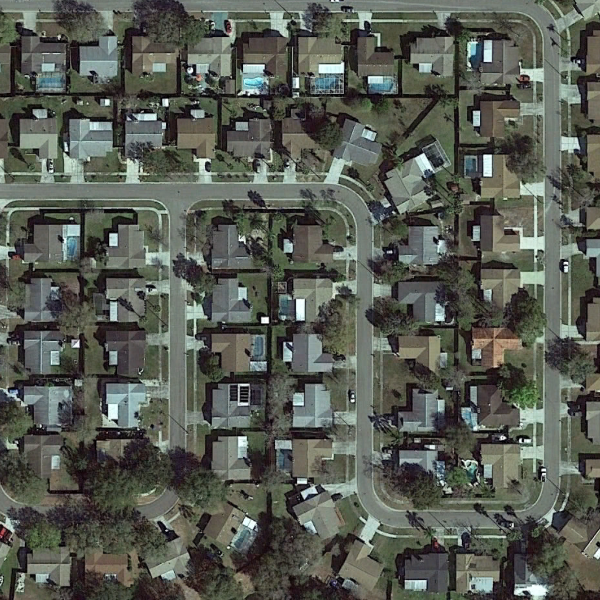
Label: DenseResidential